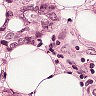
Metastatic tissue present: yes